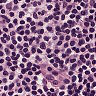
Metastatic tissue present: no